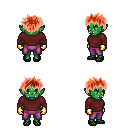
a pixel art fantasy rpg character, female body template, orc, green skin, maroon long-sleeve shirt, magenta pants, red bedhead hairstyle, gold gloves, ghillies, four views (front, back, left, right), 2x2 character sprite sheet, small pixel art, hard edges, no anti-aliasing